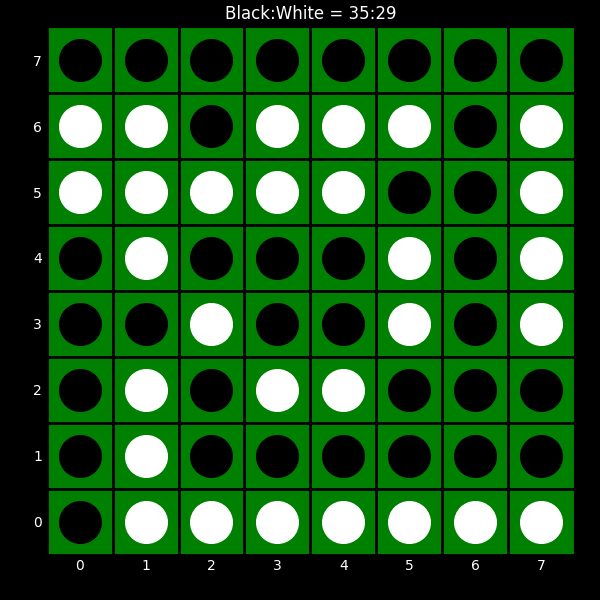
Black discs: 35
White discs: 29